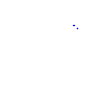
Particle: kaon